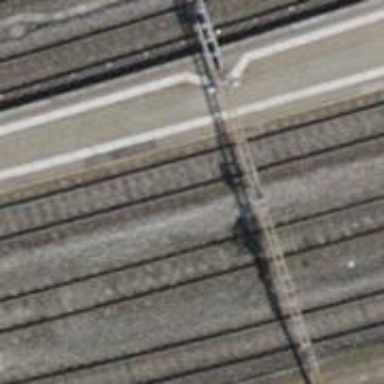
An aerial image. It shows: Milestone along the railway with catenary mast.